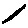
Label: line